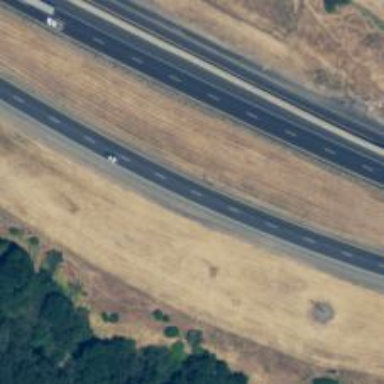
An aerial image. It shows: Trunk highway with expressway features.